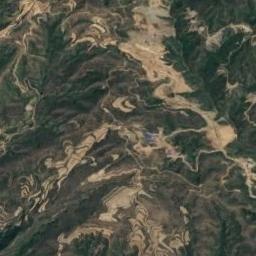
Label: mountain